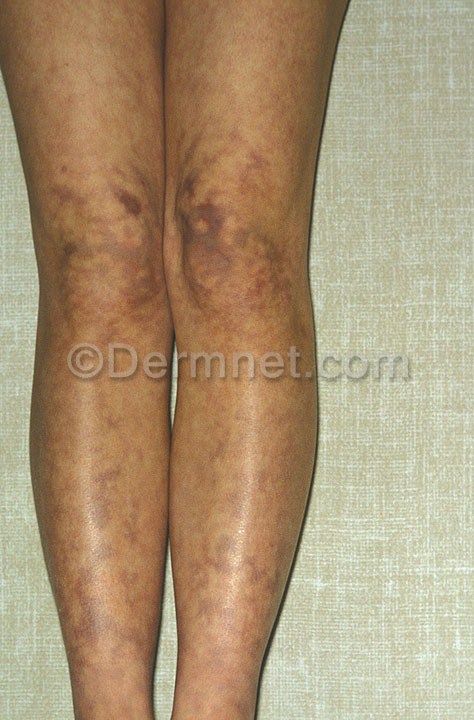
Disease: Vasculitis Photos